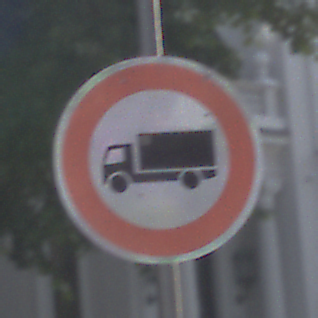
Verkehrszeichen: VerbotFuerKraftfahrzeugeUeberDreiKommaFuenfTonnen
Umgebung: Outdoor, Urban
Tageszeit: MorningAfternoon
Wetter: PartlyCloudy
Licht: Natural
Jahreszeit: NotSpecified
Kontrast: HighContrast